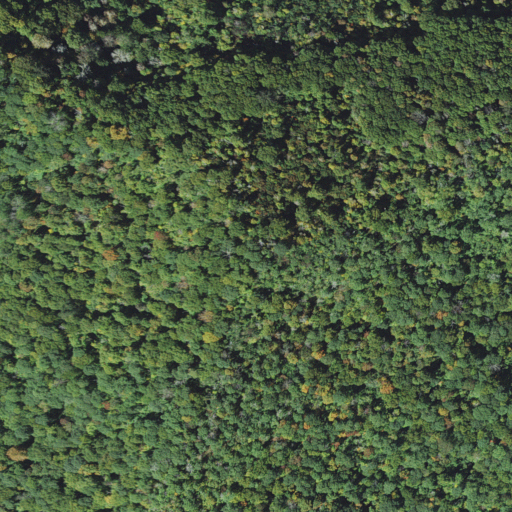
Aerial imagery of mountain in North Carolina named Coxcomb Mountain containing only deciduous forest